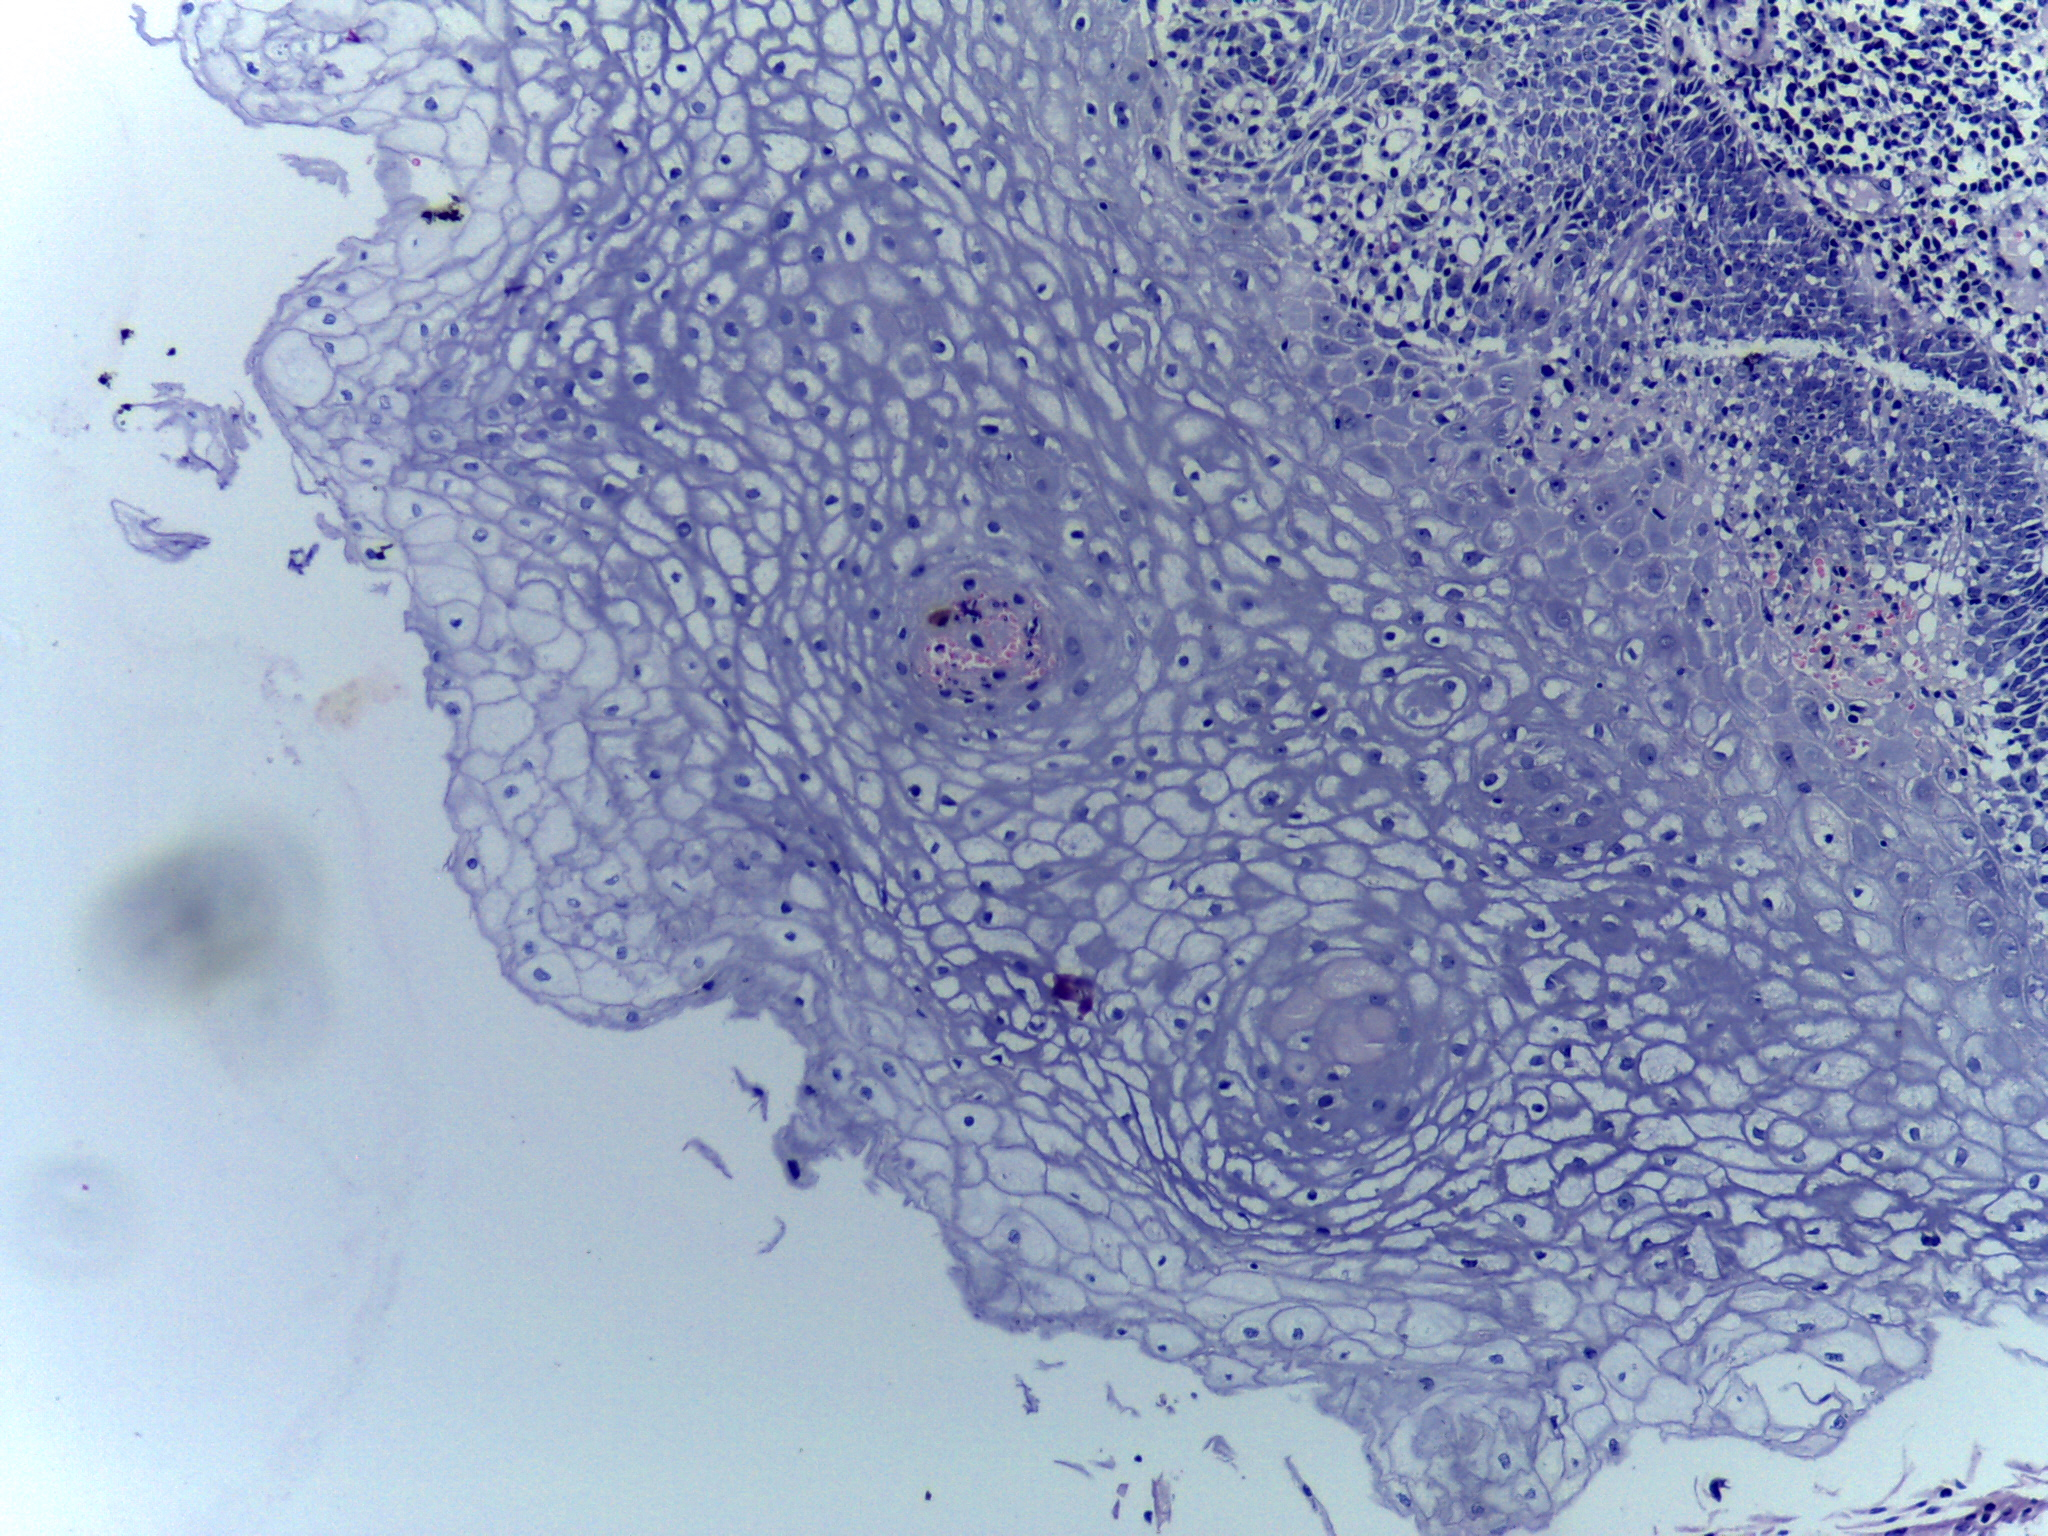
Diagnosis: OSCC